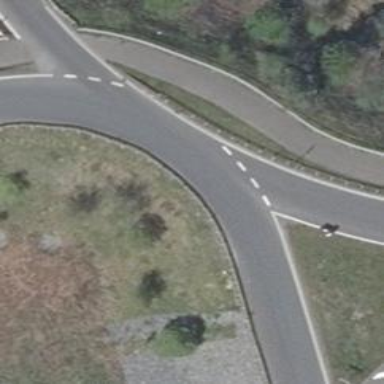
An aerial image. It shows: Residential road with asphalt surface. The road forms circular junction.